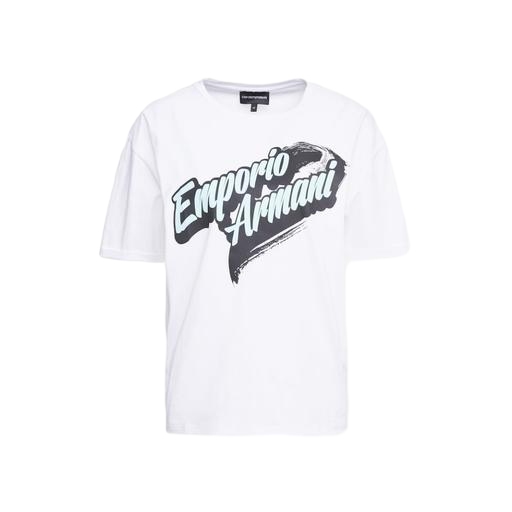
graphic t, logo t-shirt, graphic tee, white background